Question: I want a resize feature in a 'QWidget' using Qt, like the one shown in the image below.

I have used following tried following ways:
using 'QSizeGrip', 'setSizeGripEnabled'
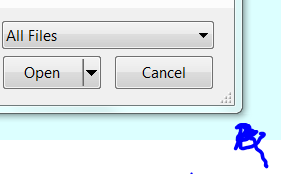
Answer: For completeness I'm showing two examples: with and without the Qt Designer.
---

Check the 'sizeGripEnabled' property:

Preview from within the Qt Designer ():

Minimal application to show the dialog:
'''
#include <QtWidgets/QApplication>
#include <QDialog>
#include "ui_DialogButtonBottom.h"
class Dialog : public QDialog {
public:
Dialog(QWidget* parent = nullptr) :
QDialog(parent) {
ui.setupUi(this);
}
private:
Ui::Dialog ui;
};
int main(int argc, char* argv[])
{
QApplication a(argc, argv);
Dialog dlg;
return dlg.exec();
}
'''

---
'''
#include <QtWidgets/QApplication>
#include <QDialog>
class Dialog : public QDialog {
public:
Dialog(QWidget* parent = nullptr) :
QDialog(parent) {
setWindowTitle("Example");
setSizeGripEnabled(true);
}
};
int main(int argc, char* argv[])
{
QApplication a(argc, argv);
Dialog dlg;
return dlg.exec();
}
'''

---
Adding the Frameless windows hint doesn't change anything: it works correctly. Obviously, there is no frame so resize/move methods provided by the windows manager are not available.
'''
#include <QtWidgets/QApplication>
#include <QDialog>
class Dialog : public QDialog {
public:
Dialog(QWidget* parent = nullptr, Qt::WindowFlags flags = 0) :
QDialog(parent, flags) {
setWindowTitle("Example");
setSizeGripEnabled(true);
}
};
int main(int argc, char* argv[])
{
QApplication a(argc, argv);
Dialog dlg(nullptr, Qt::FramelessWindowHint); // frameless
return dlg.exec();
}
'''

---
As all the options are working straightforwardly, I'd suggest you to carefully review your code/UI design for things like setting a maximum/minimum size (if both are the same, the grip will still be available but won't change the size at all).